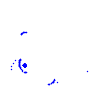
Particle: kaon